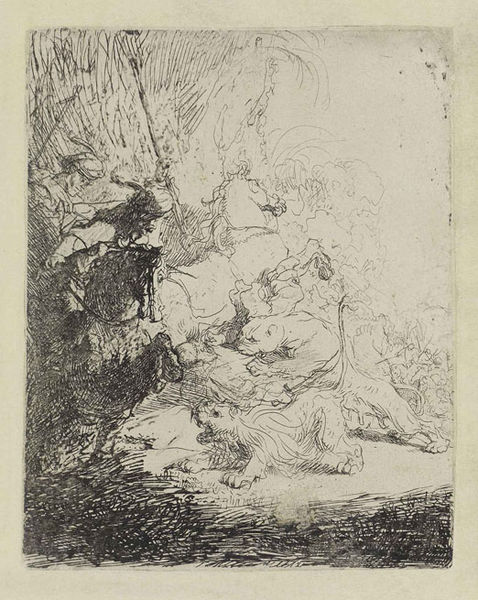
Titel: Die kleine Löwenjagd (mit zwei Löwen)
Künstler: Rembrandt
Standort: Karlsruhe
Institution: Staatliche Kunsthalle Karlsruhe
Schlagwörter: angriff, dunkel, feder, feuer, hand, kampf, kopf, mann, rubens, schatten, weiß, wolf, wolken, landschaft, menschen, grau, hell, licht, männer, schwarz, skizze, zeichnung, hund, hunde, tier, tiere, expressionismus, arm, augen, blass, böse, mensch, rembrandt, tod, niederlande, erde, natur, rauch, boden, kontrast, pferd, pferde, reiter, stock, fell, hufe, mähne, sattel, zaumzeug, zügel, papier, düster, studie, moderne, grafik, graphik, nebel, linien, angst, krieg, schlacht, wild, lanze, soldaten, goya, striche, katze, tusche, stangen, technik, druck, schwarzweiss, schraffur, radierung, stich, lithografie, schwert, leichen, soldat, strich, tote, waffe, wirr, bleistift, helm, entwurf, ritter, feldzug, jagd, rüstung, stift, bedrohung, verschwommen, löwen, jäger, ross, leiden, aggressiv, fressen, krieger, schwart, lanzen, löwe, speer, speere, töten, hell/dunkel, bären, bär, turban, fackel, pfeil, täuschung, beissen, biss, bellen, raubkatze, galopp, unruhig, jagdszene, vorzeichnung, blei, strichzeichnung, raubtiere, tiger, verteidigung, raubtier, raubkatzen, bestie, löwenjagd, skizziert, fauchen, fauen, böe, aufscheuen, hudn, kläffen, bildrand, neben, 1630, soldt, radierng, skizze vorzeichnung